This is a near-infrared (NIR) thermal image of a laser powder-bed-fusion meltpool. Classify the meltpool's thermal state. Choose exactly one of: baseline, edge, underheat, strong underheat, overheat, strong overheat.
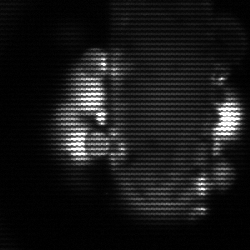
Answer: strong underheat